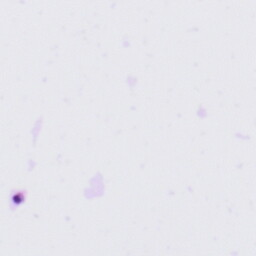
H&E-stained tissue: Tonsil